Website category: restaurant
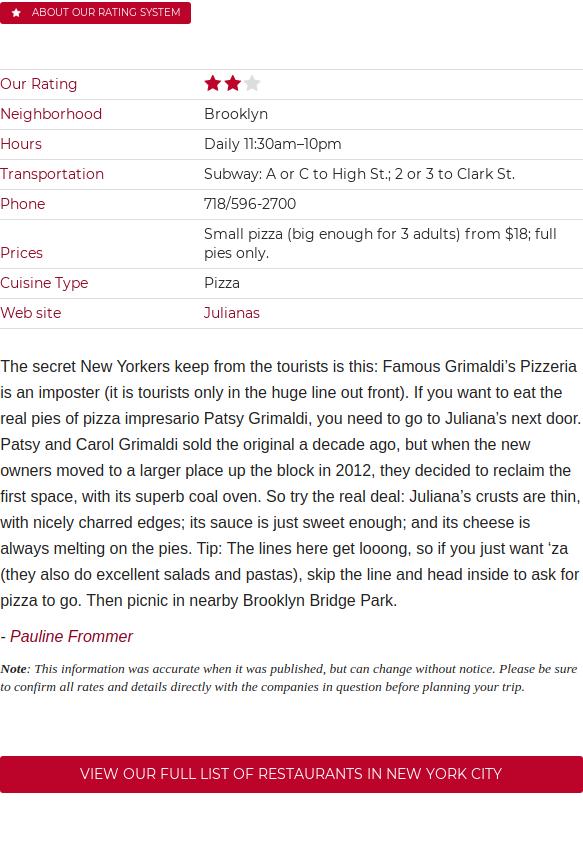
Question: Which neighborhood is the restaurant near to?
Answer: Brooklyn

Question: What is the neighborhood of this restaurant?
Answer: Brooklyn

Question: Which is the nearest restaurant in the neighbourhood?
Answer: Brooklyn

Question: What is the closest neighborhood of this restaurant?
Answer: Brooklyn

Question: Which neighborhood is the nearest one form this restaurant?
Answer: Brooklyn

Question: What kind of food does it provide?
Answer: Pizza

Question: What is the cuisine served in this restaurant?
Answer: Pizza

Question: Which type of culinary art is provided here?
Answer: Pizza

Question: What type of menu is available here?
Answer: Pizza

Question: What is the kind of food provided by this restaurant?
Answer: Pizza

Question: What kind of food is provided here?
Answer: Pizza

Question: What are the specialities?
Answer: Pizza

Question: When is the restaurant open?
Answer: Daily 11:30am10pm

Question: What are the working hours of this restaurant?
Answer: Daily 11:30am10pm

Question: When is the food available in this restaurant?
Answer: Daily 11:30am10pm

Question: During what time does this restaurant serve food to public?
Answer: Daily 11:30am10pm

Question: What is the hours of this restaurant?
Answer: Daily 11:30am10pm

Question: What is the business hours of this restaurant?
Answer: Daily 11:30am10pm

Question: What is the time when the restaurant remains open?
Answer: Daily 11:30am10pm

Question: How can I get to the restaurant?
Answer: Subway: A or C to High St.; 2 or 3 to Clark St.

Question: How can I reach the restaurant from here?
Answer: Subway: A or C to High St.; 2 or 3 to Clark St.

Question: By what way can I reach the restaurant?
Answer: Subway: A or C to High St.; 2 or 3 to Clark St.

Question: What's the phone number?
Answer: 718/596-2700

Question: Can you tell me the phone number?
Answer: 718/596-2700

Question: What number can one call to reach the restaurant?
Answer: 718/596-2700

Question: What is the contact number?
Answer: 718/596-2700

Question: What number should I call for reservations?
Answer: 718/596-2700

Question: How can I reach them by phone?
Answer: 718/596-2700

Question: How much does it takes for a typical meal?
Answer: Small pizza (big enough for 3 adults) from $18; full pies only.

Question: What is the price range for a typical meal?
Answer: Small pizza (big enough for 3 adults) from $18; full pies only.

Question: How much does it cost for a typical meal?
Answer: Small pizza (big enough for 3 adults) from $18; full pies only.

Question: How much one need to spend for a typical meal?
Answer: Small pizza (big enough for 3 adults) from $18; full pies only.